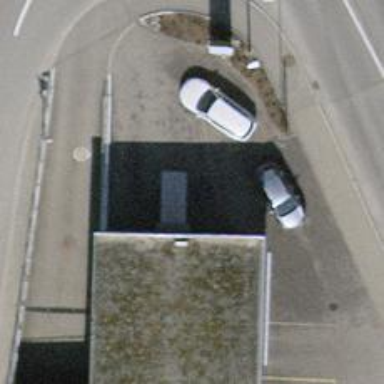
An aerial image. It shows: Shop that sells cars.